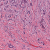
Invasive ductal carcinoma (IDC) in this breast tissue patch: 1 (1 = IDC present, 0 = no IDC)